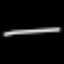
Label: line